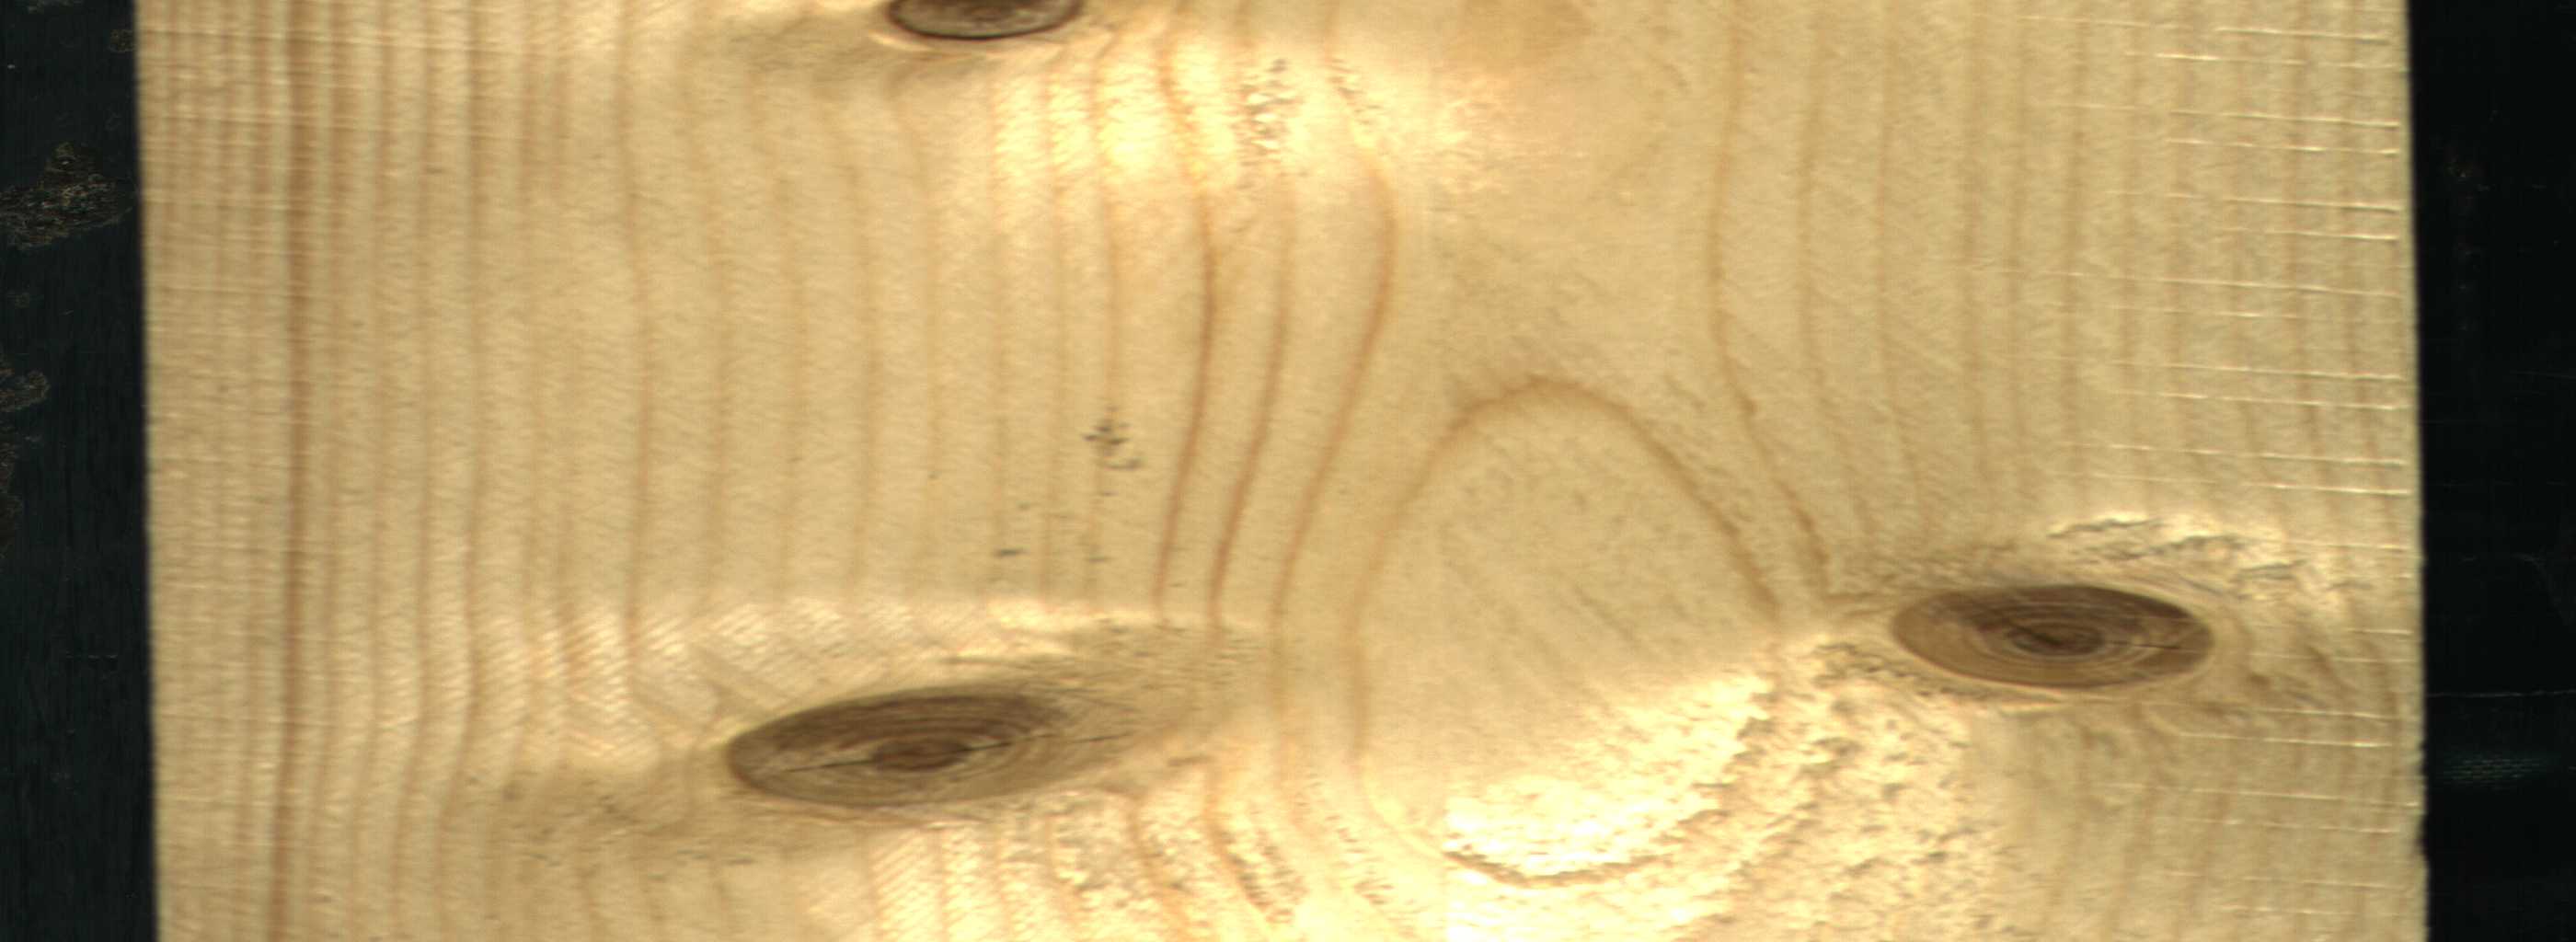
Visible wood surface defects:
knot_with_crack
Live_Knot
Live_Knot